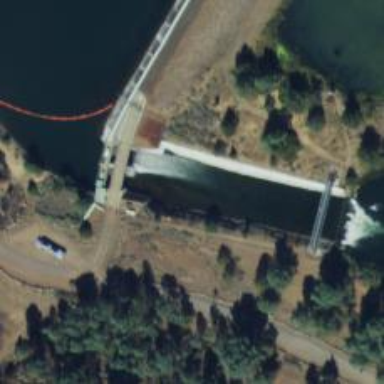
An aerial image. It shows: Spillway along waterway.